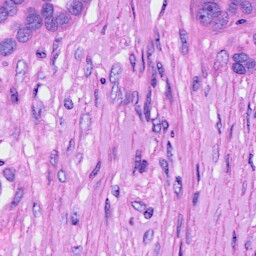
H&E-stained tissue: Ovarian